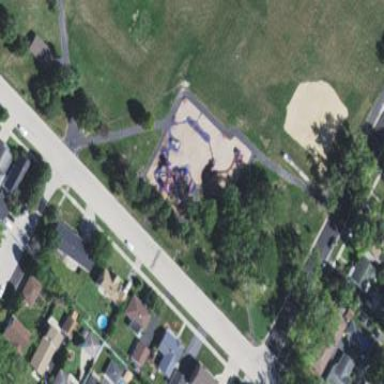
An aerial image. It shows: Playground area for leisure activities on the land.